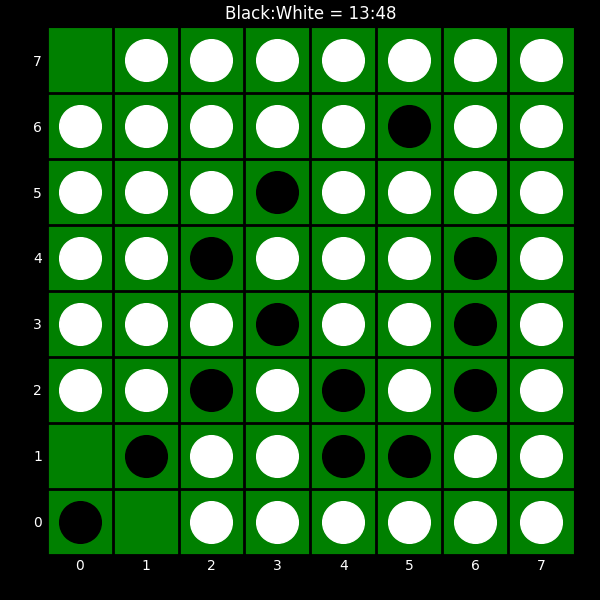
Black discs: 13
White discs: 48